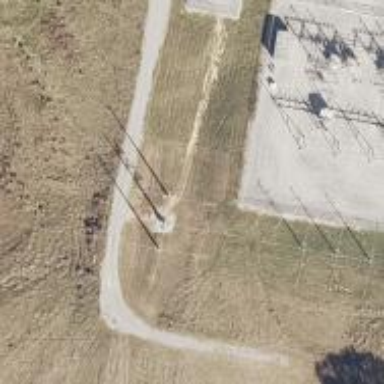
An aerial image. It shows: Power pole.